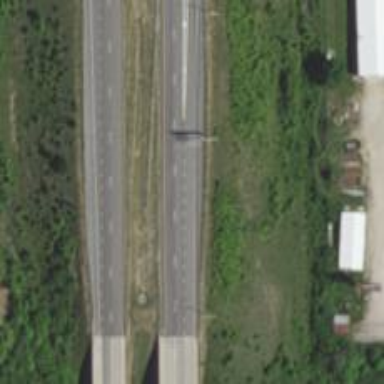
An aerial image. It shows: Motorway junction.